Interaction volume radius: 10 \u00c5
Interaction volume height: 30 \u00c5
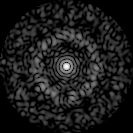
Disorder parameter: 0.8349